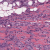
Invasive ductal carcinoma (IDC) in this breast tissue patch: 1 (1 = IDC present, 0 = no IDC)